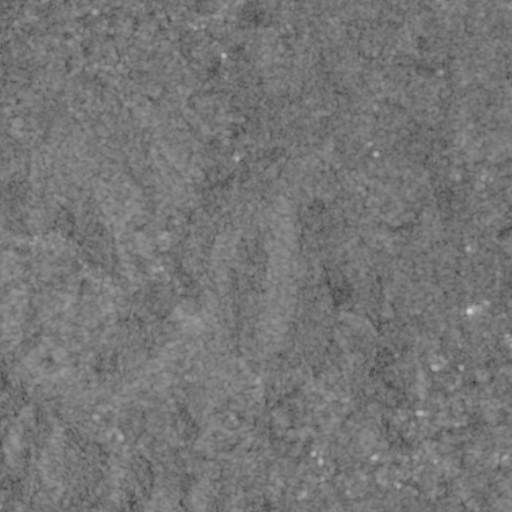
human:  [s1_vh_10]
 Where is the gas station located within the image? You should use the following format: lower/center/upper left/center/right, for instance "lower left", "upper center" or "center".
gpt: The gas station is located in the lower right of the image.
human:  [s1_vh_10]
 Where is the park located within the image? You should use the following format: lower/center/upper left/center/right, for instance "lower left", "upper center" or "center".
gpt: The park is located in the lower right of the image.
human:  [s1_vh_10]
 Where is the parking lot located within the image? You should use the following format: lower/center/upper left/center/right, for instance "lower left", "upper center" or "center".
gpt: The parking lot is located in the lower right of the image.
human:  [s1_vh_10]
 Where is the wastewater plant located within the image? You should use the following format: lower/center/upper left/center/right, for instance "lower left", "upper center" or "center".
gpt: The wastewater plant is located in the center of the image.
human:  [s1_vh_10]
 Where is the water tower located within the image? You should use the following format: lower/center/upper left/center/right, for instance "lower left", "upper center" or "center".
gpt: The water tower is located in the center left of the image.
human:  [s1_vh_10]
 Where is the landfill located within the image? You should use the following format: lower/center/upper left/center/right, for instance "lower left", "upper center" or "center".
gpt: There is no landfill in the image.

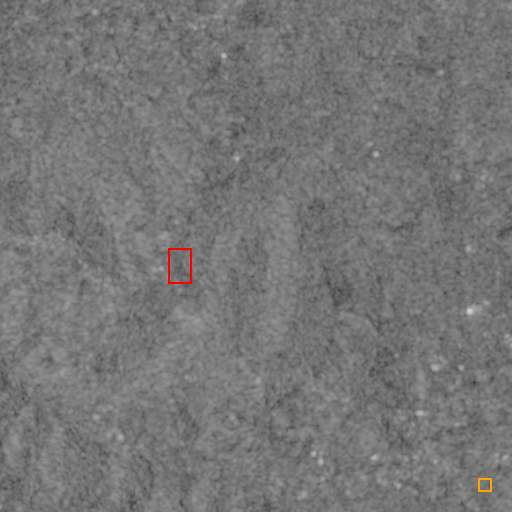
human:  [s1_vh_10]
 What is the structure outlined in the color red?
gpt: The structure outlined in red is a crop field.
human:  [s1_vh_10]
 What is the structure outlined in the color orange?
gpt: The structure outlined in orange is a park.
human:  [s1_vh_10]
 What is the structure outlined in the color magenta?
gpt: There is no magenta outline.